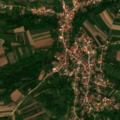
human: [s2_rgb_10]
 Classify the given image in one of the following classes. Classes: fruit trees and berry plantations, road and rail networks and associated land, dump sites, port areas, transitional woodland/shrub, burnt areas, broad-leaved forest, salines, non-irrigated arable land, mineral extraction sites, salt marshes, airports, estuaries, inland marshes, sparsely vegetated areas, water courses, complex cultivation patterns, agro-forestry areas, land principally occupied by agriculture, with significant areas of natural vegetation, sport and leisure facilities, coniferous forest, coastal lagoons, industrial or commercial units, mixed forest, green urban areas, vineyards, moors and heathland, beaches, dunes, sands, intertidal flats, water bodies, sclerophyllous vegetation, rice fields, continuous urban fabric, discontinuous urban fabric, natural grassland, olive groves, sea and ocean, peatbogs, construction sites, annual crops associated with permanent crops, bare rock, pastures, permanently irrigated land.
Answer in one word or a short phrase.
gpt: discontinuous urban fabric, complex cultivation patterns, land principally occupied by agriculture, with significant areas of natural vegetation, broad-leaved forest